Interaction volume radius: 5 \u00c5
Interaction volume height: 15 \u00c5
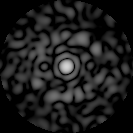
Disorder parameter: 0.8438